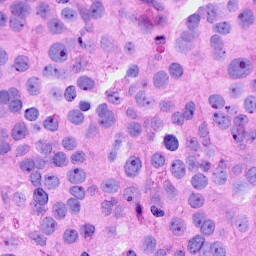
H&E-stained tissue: Breast